Field crop: maize
Growth stage: 2
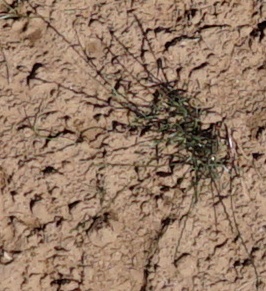
Species: lolium